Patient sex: M
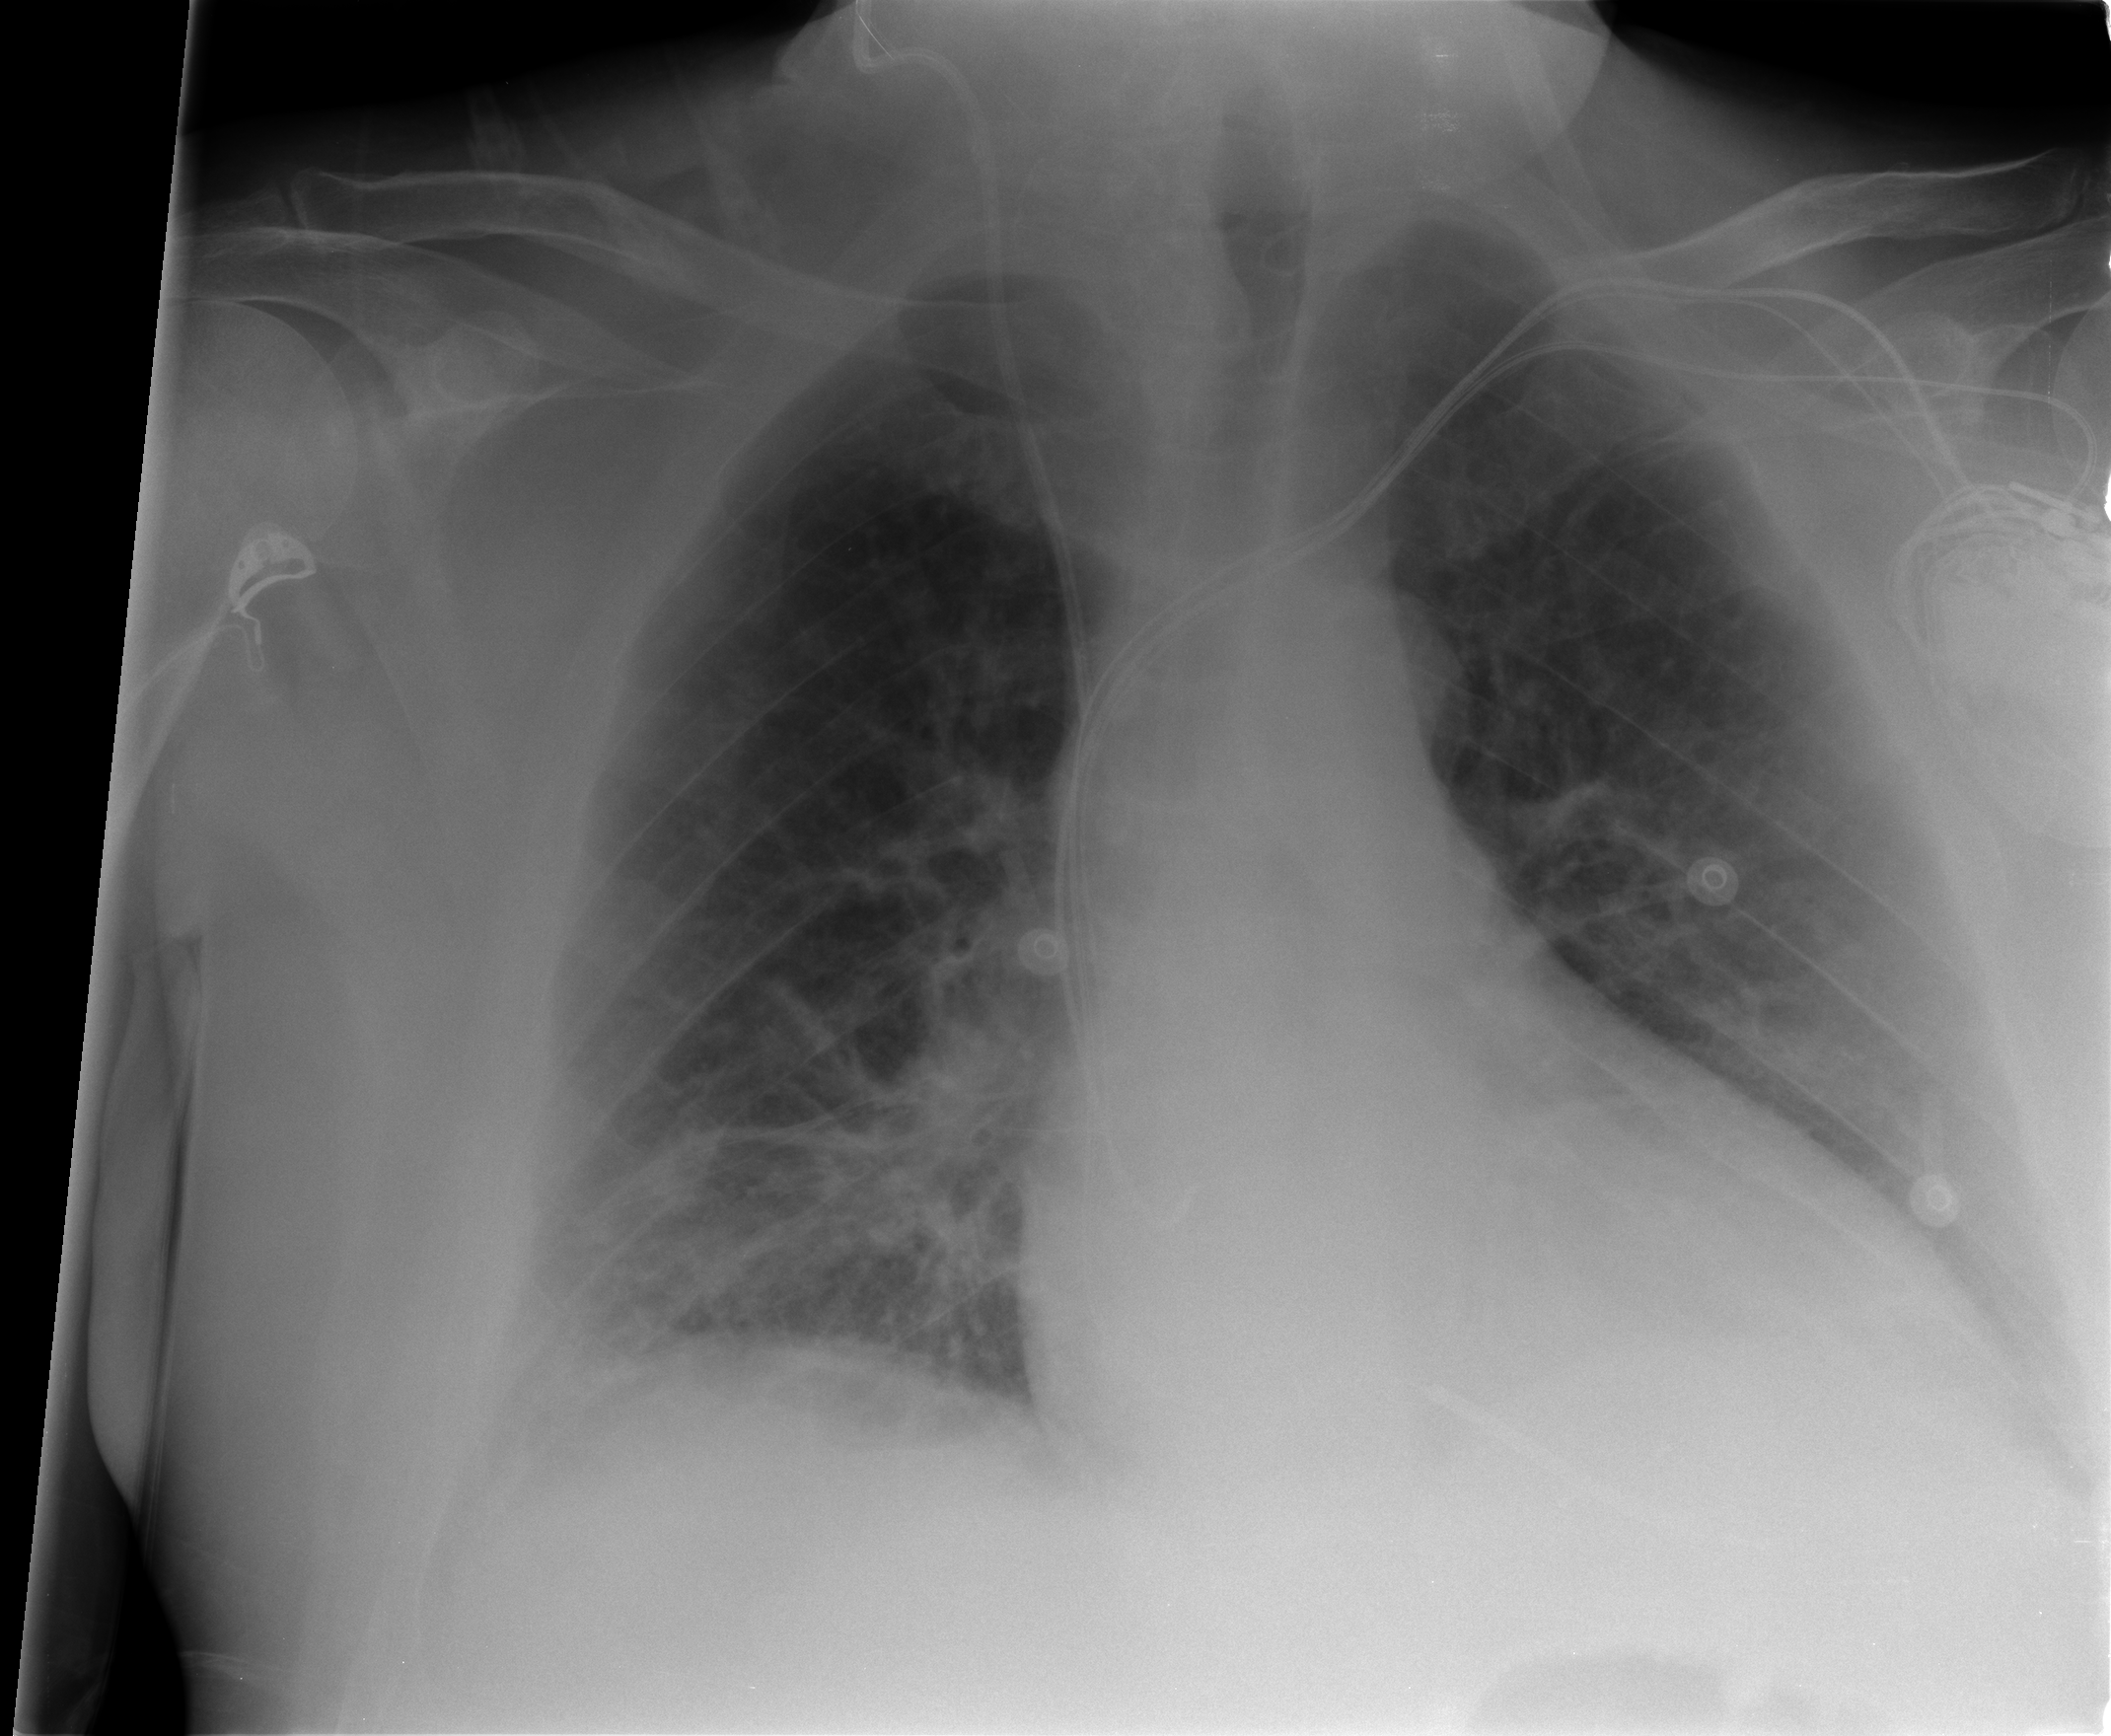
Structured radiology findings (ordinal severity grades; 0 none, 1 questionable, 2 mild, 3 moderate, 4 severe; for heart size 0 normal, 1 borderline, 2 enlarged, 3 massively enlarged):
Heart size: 2
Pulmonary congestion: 0
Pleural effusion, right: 1
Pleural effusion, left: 1
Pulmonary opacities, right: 1
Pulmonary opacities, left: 0
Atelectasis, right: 2
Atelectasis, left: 2